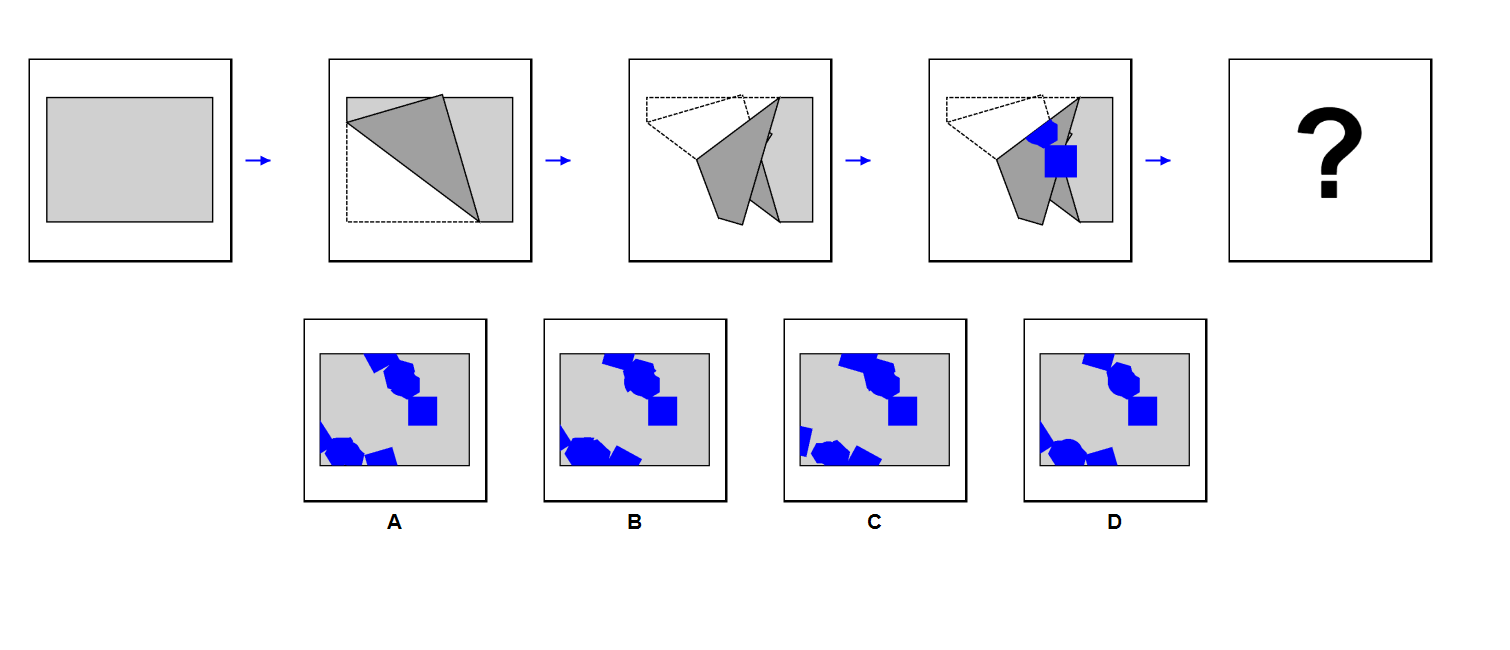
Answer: D